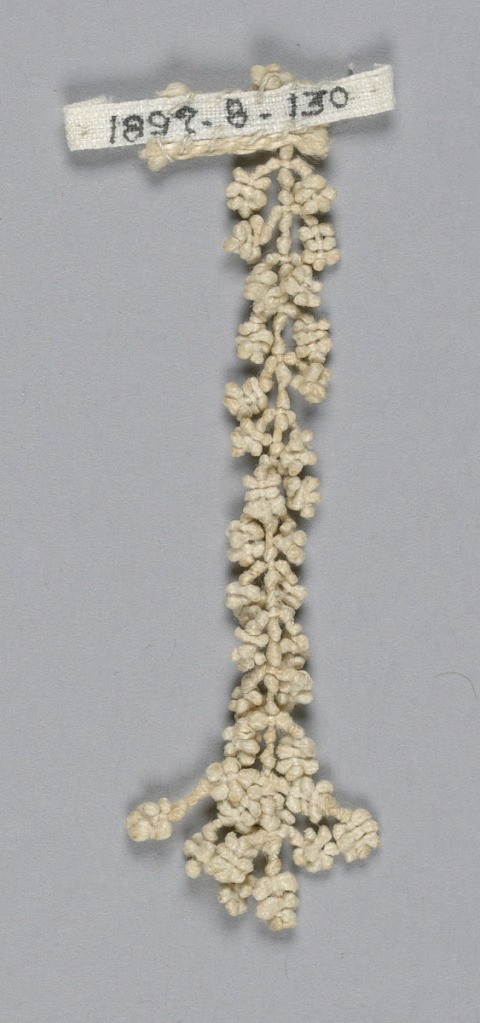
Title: Tassel
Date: late 16th–early 17th century
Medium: linen Technique: knotted
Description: Long narrow tassel with many tiny cross arms formed from knots. End is fan shaped.